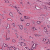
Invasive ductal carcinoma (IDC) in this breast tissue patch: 1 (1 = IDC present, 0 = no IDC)